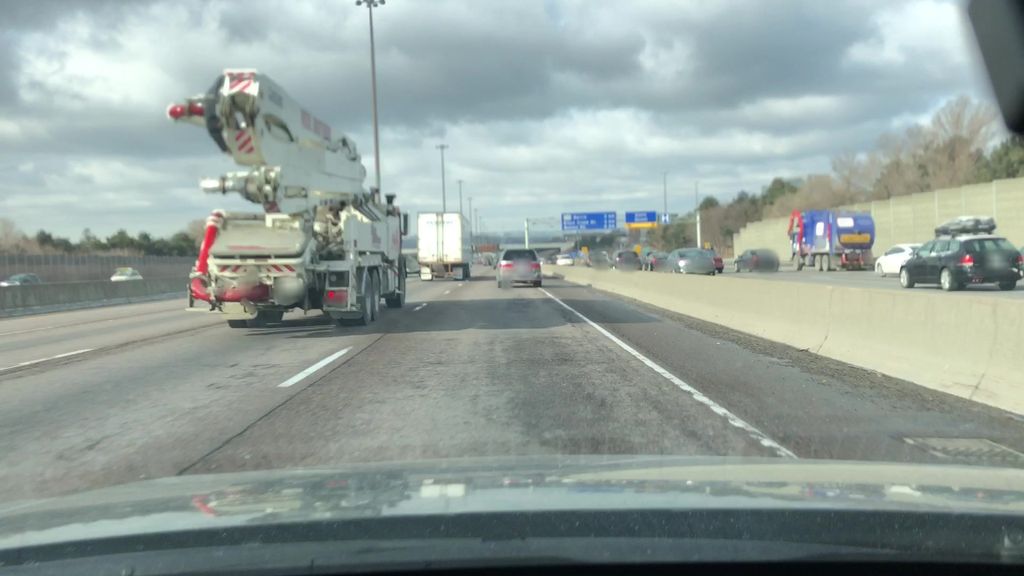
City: toronto